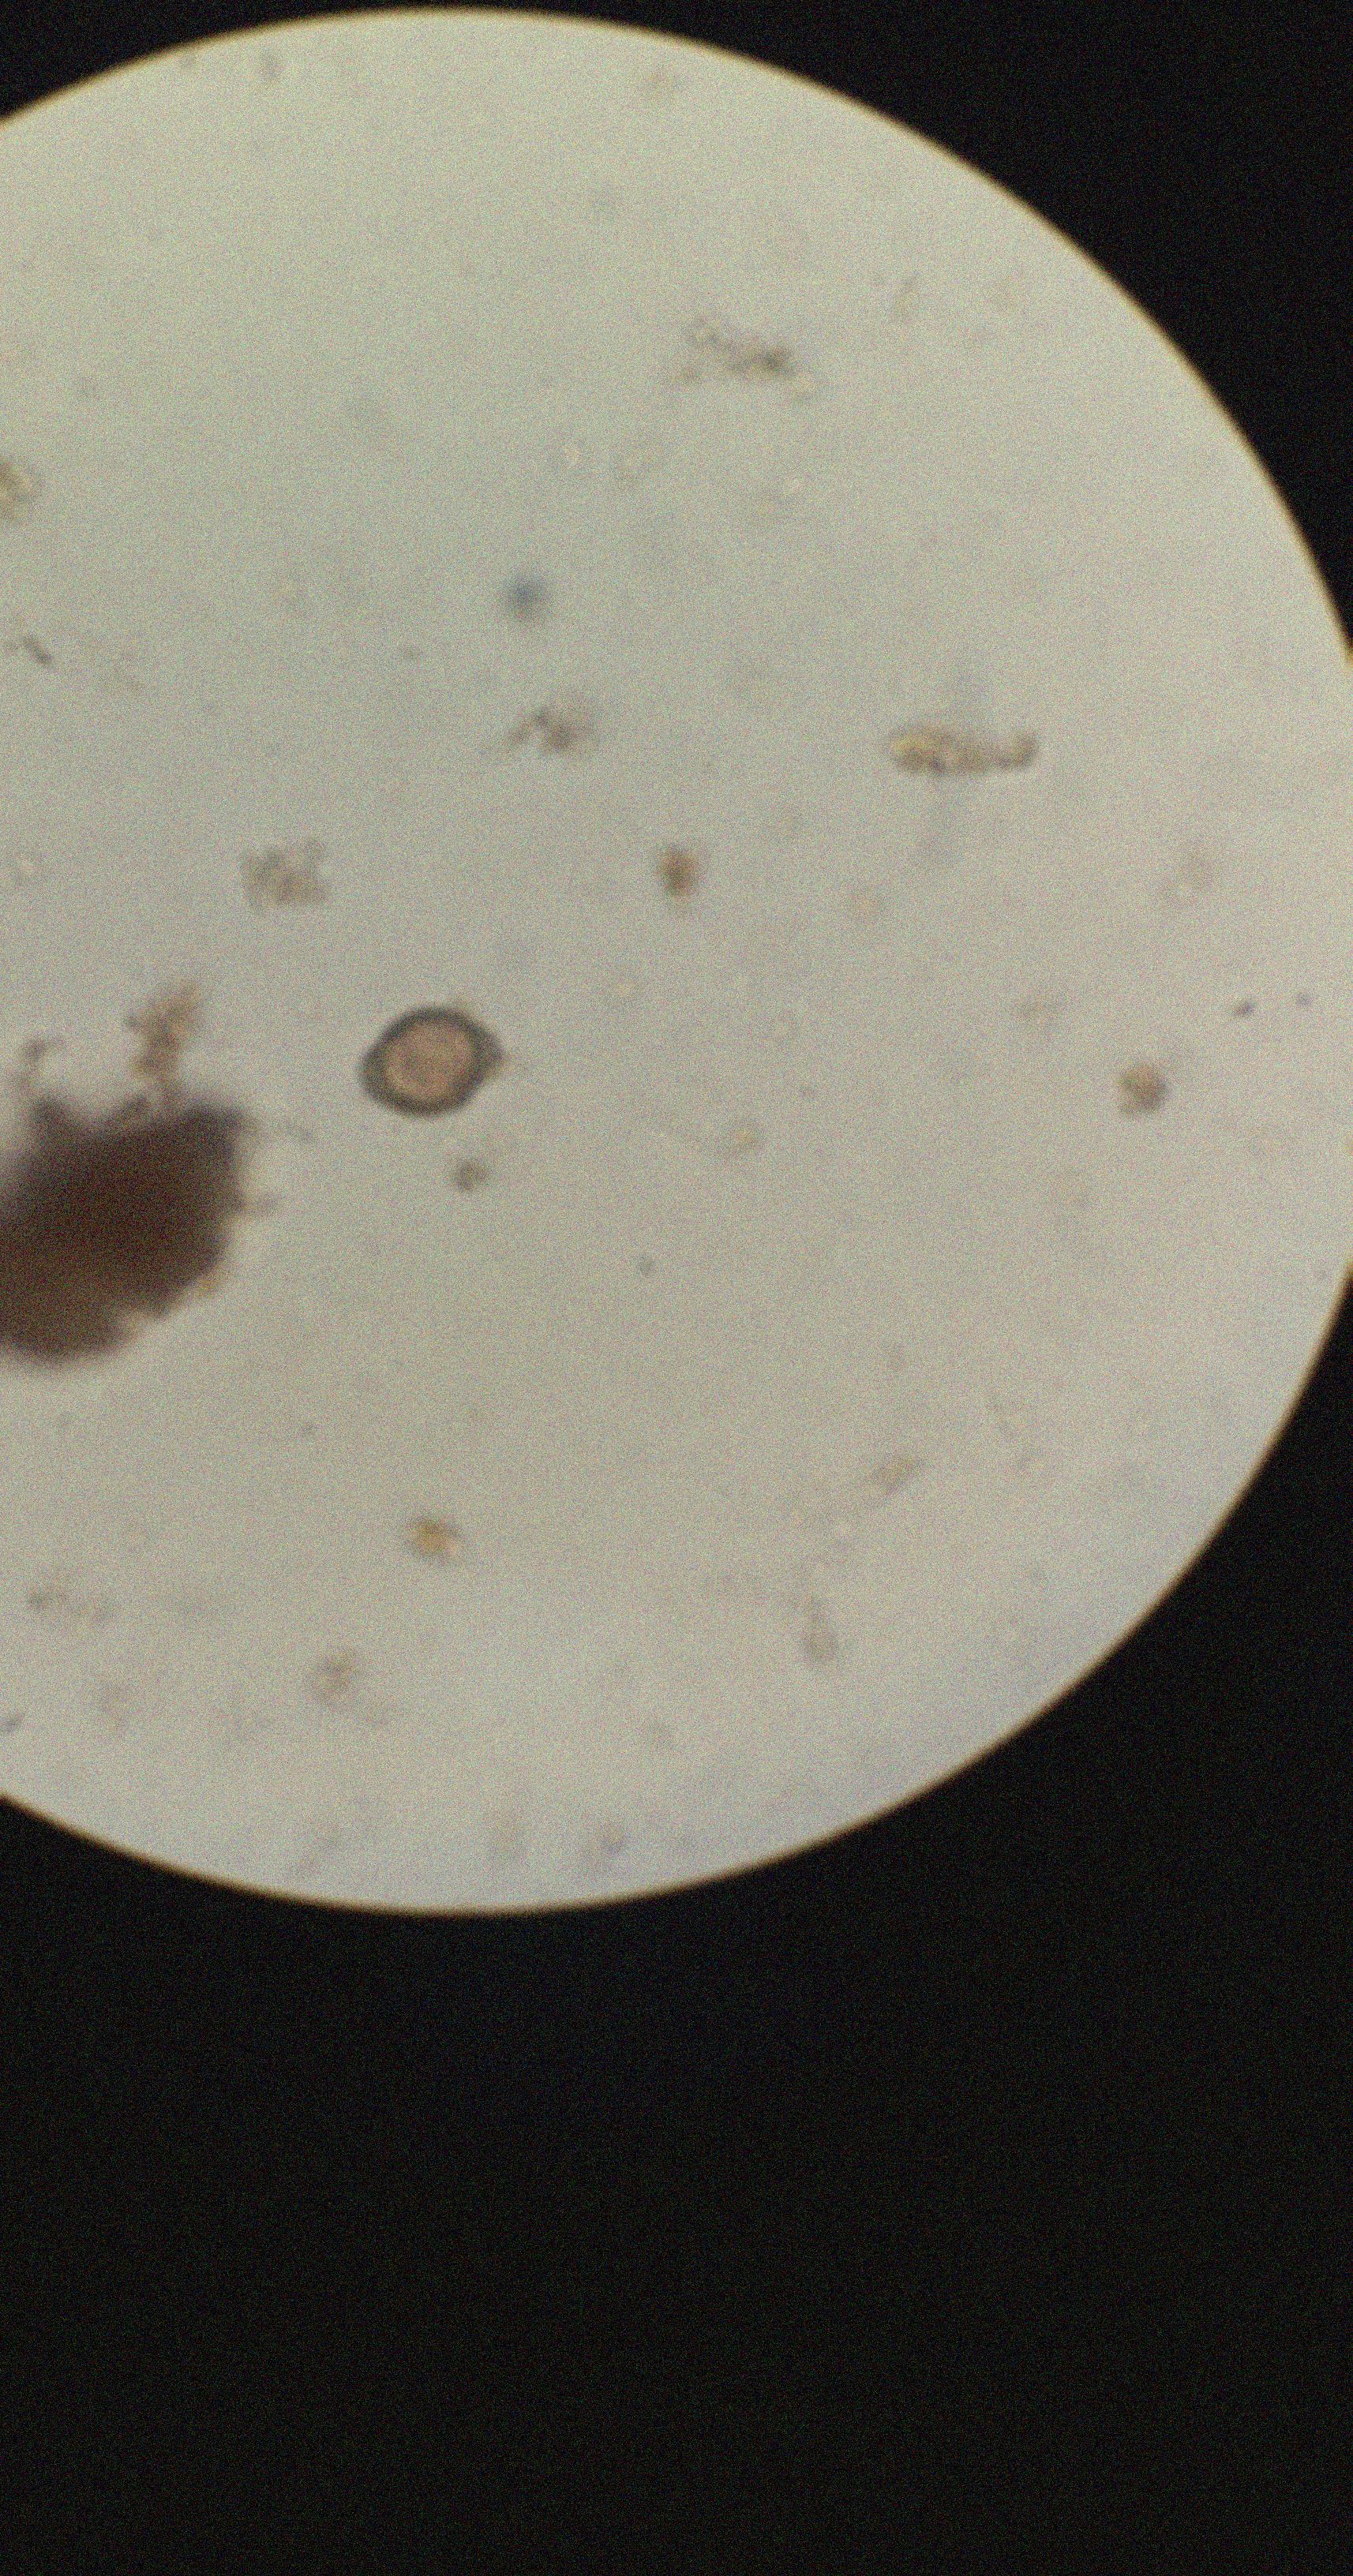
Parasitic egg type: Taenia spp. egg